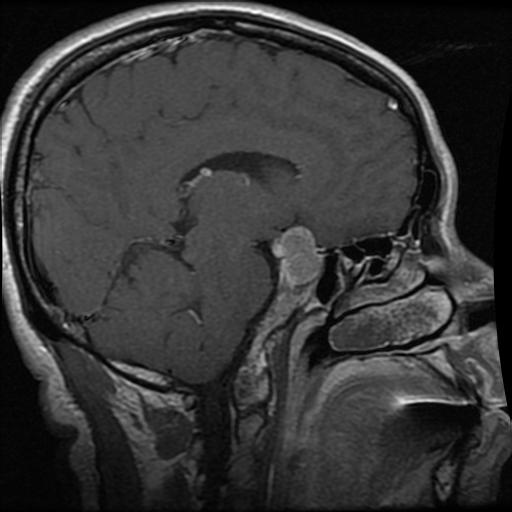
Label: pituitary